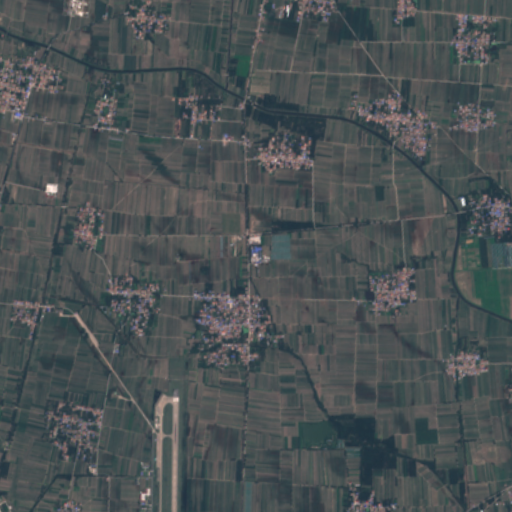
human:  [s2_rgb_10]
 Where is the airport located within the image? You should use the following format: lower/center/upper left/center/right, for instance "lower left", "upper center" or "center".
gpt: The airport is located in the lower left of the image.
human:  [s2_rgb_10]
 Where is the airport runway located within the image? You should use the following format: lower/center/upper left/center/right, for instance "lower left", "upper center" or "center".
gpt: The airport runway is located in the lower center of the image.
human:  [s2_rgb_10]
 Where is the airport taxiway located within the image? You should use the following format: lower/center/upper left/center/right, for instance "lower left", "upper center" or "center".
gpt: The airport taxiway is located in the lower left of the image.
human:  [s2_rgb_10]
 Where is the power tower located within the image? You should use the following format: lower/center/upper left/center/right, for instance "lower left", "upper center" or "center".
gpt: The power tower is located in the upper right of the image.
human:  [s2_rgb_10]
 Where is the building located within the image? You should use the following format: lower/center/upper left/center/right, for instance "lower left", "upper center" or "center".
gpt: There is no building in the image.